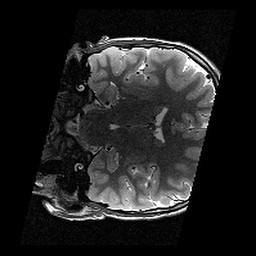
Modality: T2w
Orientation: coronal
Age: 11
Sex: male
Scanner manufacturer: siemens
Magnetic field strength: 3 T
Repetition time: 9.23 s
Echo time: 0.067 s